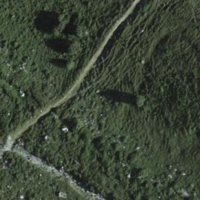
EUNIS habitat code: 23
Species observed at this site:
Aglais urticae